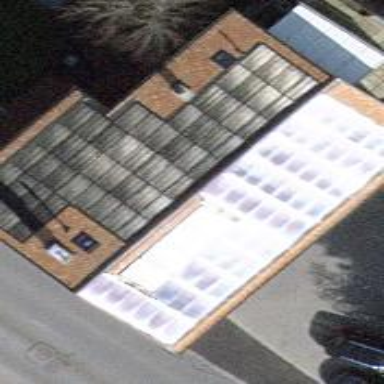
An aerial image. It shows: Convenience shop.